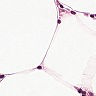
Metastatic tissue present: no